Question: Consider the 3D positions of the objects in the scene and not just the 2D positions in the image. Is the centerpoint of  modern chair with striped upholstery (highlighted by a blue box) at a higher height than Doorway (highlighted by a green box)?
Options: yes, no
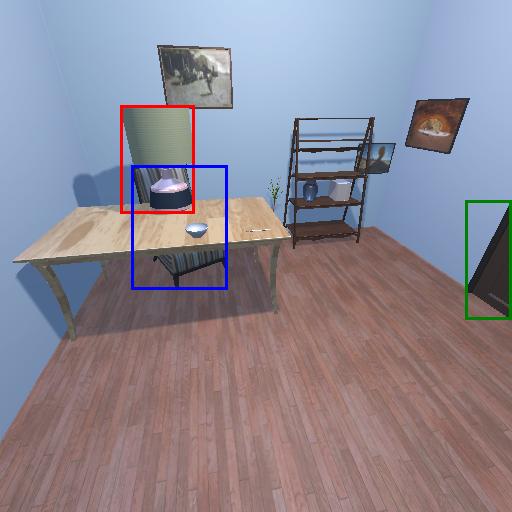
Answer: yes